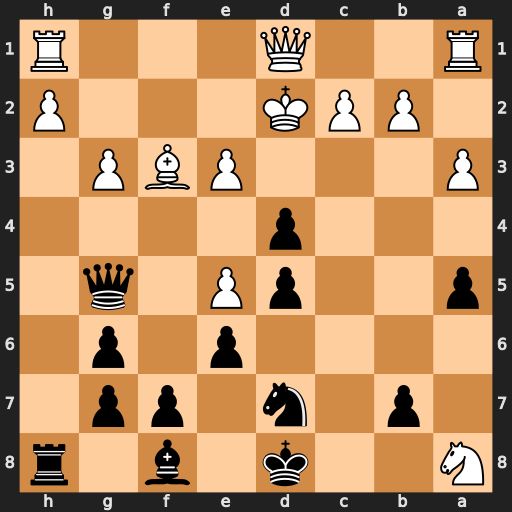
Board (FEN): N2k1b1r/1p1n1pp1/4p1p1/p2pP1q1/3p4/P3PBP1/1PPK3P/R2Q3R
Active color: b
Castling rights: -
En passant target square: -
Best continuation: Qxe3#